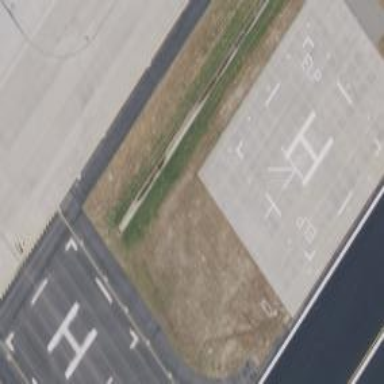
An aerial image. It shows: Image showing helipad at airport.